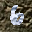
Label: 6